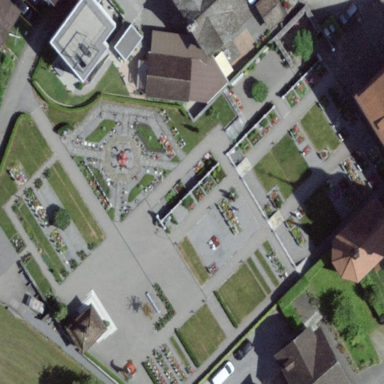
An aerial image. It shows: Cemetery.